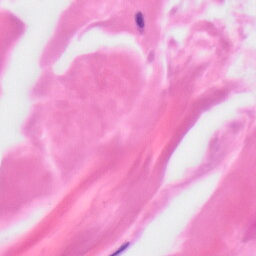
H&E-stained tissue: Skin